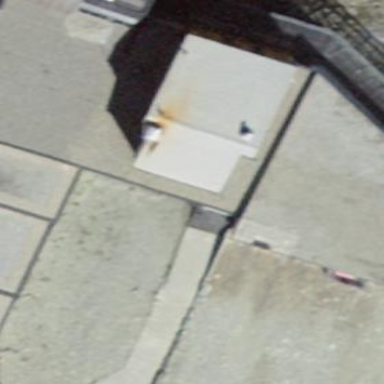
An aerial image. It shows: Part of building.